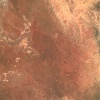
Label: land